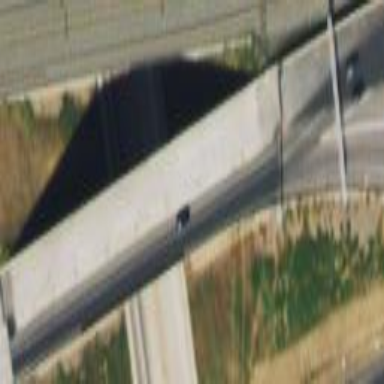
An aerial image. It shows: Man-made bridge.